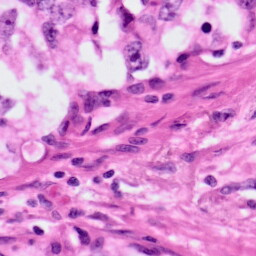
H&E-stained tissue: Lung